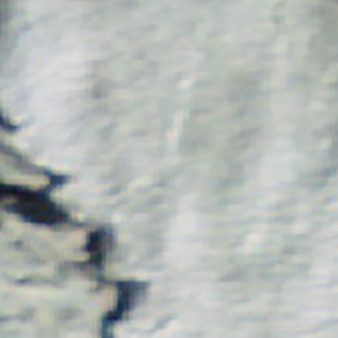
Label: other